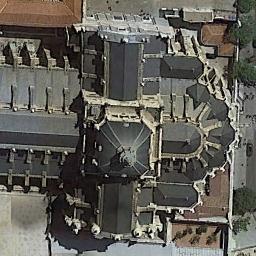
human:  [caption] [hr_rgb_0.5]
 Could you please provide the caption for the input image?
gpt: Several trees are beside the palace .

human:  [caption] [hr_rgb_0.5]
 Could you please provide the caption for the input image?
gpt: The dark gray palace has a cross-shaped palace and a pointed tower .

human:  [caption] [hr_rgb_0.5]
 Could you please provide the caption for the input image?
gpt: The palace is on the open place .

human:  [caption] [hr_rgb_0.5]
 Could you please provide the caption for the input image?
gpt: The palace is surrounded by trees .

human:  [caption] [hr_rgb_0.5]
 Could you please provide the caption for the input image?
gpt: There are some green bushes beside the black palace with a dome .